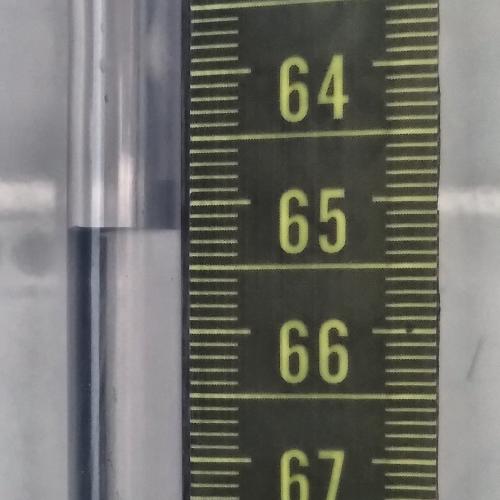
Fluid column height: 65.2 cm